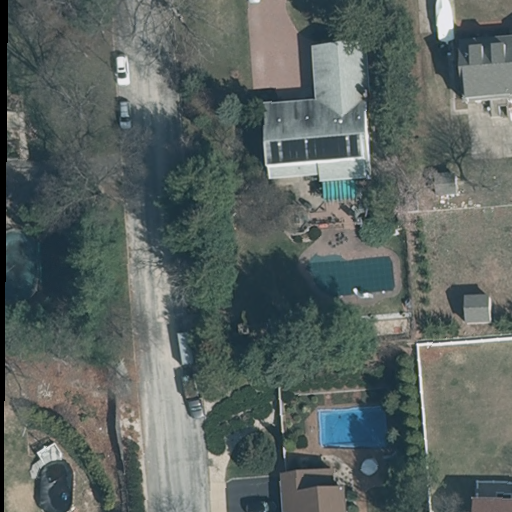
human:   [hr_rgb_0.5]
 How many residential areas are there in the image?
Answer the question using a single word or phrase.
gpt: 1

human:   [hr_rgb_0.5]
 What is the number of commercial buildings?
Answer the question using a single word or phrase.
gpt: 0

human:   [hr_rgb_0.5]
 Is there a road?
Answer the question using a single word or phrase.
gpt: yes

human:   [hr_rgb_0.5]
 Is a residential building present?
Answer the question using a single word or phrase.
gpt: yes

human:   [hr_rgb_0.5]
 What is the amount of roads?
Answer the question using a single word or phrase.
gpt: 1

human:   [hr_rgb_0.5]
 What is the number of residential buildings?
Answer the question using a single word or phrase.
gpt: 5

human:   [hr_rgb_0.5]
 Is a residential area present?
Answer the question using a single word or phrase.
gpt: yes

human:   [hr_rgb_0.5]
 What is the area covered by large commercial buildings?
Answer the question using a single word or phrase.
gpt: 0m2

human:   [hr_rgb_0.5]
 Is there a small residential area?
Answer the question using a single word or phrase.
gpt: no

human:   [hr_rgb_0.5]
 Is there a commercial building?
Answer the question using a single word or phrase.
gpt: no

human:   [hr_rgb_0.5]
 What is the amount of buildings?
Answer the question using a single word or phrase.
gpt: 7

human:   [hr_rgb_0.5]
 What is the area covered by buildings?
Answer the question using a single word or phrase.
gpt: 915m2

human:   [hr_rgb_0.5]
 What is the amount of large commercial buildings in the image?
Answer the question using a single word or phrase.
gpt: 0

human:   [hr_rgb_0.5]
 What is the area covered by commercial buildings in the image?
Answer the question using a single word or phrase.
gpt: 0m2

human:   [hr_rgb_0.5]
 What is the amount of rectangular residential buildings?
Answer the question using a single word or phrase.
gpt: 3

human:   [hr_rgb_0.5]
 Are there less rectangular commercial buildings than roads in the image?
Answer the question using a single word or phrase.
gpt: yes

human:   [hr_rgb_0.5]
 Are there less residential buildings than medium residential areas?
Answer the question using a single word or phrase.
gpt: no

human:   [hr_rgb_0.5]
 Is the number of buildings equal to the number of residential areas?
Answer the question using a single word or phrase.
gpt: no

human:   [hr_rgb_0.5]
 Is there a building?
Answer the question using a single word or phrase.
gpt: yes

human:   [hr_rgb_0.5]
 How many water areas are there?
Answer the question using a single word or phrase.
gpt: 0

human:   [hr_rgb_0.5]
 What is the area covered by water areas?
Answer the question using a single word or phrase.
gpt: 0m2

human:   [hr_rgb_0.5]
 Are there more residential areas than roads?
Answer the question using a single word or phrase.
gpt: no

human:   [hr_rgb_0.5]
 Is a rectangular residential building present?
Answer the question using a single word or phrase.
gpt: yes

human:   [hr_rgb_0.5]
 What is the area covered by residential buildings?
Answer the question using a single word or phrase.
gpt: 864m2

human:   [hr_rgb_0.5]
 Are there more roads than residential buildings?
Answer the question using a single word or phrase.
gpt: no

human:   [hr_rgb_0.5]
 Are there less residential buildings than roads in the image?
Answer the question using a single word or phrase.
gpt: no

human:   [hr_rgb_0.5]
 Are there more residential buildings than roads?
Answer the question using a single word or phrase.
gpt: yes

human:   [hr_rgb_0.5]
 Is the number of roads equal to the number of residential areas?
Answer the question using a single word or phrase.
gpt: yes

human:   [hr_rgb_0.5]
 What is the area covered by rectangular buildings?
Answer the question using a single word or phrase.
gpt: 361m2

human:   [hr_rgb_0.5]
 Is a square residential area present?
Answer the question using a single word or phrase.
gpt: no

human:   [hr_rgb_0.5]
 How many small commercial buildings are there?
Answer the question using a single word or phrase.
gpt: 0

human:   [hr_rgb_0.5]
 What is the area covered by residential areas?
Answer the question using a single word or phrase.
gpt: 10639m2

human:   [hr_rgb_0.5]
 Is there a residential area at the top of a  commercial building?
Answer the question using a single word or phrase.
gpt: no

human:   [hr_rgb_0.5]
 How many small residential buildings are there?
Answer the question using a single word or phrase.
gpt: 2

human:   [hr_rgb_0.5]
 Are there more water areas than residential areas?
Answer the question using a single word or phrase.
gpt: no

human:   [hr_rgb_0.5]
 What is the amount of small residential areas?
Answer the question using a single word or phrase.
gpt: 0

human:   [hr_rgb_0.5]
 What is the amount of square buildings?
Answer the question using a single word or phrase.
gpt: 0

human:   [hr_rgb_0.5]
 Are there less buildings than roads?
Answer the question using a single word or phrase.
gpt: no

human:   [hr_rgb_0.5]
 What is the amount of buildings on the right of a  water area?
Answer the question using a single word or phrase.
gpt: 0

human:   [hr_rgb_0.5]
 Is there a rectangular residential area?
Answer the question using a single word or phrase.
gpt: yes

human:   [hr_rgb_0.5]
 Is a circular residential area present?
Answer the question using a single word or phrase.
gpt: no

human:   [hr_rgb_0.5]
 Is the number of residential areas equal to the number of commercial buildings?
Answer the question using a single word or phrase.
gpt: no

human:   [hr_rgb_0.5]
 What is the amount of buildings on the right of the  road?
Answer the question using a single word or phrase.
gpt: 6

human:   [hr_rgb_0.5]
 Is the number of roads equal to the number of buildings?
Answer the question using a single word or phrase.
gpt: no

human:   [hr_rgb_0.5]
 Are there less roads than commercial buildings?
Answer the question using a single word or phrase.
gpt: no

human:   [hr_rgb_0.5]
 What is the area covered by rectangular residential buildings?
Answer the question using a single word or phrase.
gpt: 310m2

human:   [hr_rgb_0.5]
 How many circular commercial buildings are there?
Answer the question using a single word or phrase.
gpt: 0

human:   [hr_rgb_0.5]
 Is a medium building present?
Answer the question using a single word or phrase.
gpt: yes

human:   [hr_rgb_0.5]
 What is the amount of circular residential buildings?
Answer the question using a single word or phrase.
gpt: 0

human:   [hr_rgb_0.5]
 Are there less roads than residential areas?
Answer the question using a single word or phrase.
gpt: no

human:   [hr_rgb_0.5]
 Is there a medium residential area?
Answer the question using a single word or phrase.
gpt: no

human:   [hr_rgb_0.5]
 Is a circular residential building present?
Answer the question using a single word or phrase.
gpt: no

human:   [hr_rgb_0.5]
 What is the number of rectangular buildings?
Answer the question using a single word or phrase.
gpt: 5

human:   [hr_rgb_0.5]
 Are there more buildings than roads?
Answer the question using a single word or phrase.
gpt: yes

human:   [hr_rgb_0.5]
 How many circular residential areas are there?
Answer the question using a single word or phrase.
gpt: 0

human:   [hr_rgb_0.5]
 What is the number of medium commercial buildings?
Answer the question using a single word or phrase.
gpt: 0

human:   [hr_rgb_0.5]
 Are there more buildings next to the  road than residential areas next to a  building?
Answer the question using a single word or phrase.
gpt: yes

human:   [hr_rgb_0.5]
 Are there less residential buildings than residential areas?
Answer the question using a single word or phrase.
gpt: no

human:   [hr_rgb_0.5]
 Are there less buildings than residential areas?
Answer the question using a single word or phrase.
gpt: no

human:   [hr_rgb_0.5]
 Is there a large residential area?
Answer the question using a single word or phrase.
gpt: yes

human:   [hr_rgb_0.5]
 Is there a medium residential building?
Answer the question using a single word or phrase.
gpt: yes

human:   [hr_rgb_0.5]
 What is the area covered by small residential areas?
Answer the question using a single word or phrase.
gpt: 0m2

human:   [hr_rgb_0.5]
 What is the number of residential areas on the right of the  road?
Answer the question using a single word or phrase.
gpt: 1

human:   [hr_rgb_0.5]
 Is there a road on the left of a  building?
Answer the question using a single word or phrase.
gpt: yes